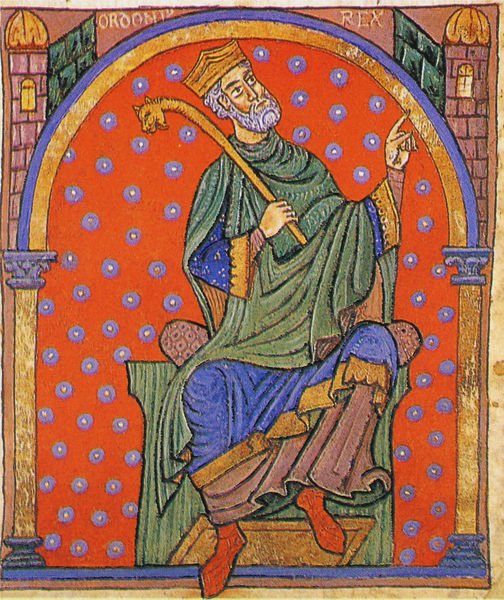
Titel: Tumbo A
Institution: Santiago de Compostela, Archivo de la Catedral
Schlagwörter: blau, mann, zeichnung, rot, bart, sitzend, kontrast, stab, farbe, könig, thron, robe, burg, herrscher, miniatur, zepter, buchmalerei, befehl, rex